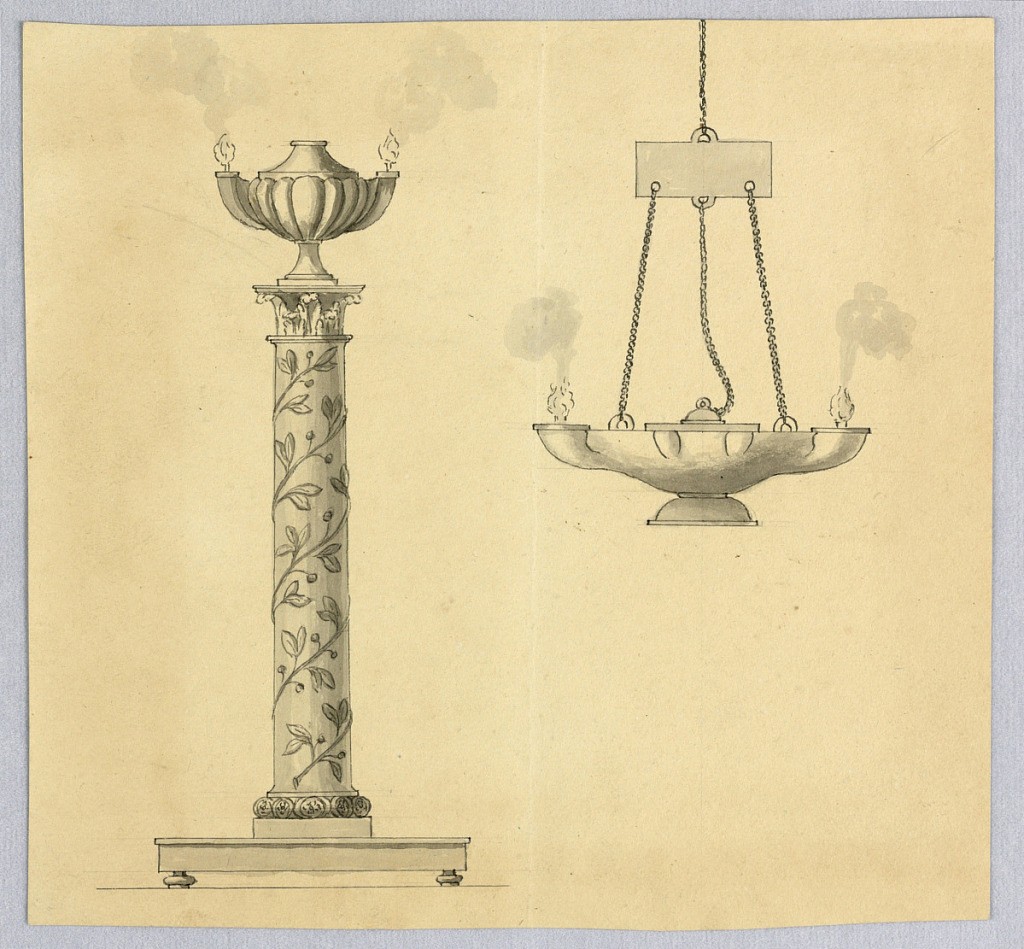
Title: Designs for Oil Lamps
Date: early 19th century
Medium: Pen and black ink, brush and wash, graphite on paper
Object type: Drawing
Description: Horizontal rectangle. Designs for a standing and a hanging oil lamp. At left, a Corinthian column, around the shaft of which a laurel bough is wound, rises from a base which is supported by knobs. The column supports the lamp at top, which is shaped like a bossed urn with two spouts laterally. At top right, a lamp with two spouts hangs on two chains from a metal plate which is hanging on a chain. A cover rising from the central part of the lamp hangs on a chain from the bottom of the plate. Both lamps are lighted.